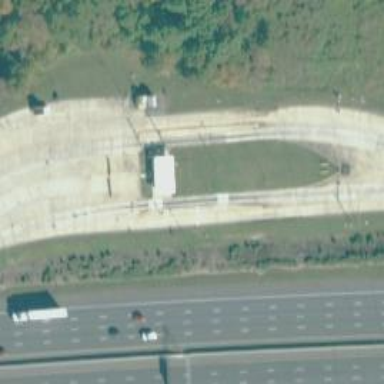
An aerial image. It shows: Weighbridge facility.